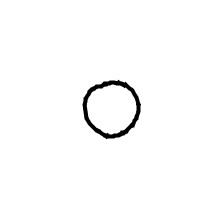
Shape: circle